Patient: sex F, age 67
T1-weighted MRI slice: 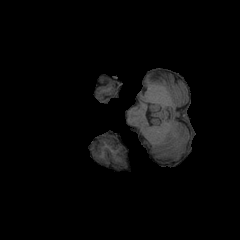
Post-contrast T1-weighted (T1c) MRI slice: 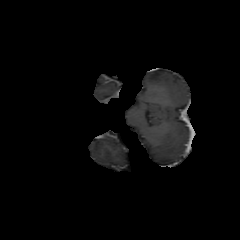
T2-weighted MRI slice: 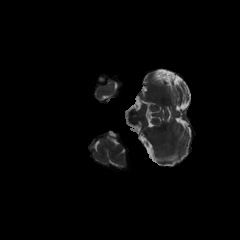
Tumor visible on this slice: no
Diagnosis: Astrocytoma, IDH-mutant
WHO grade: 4